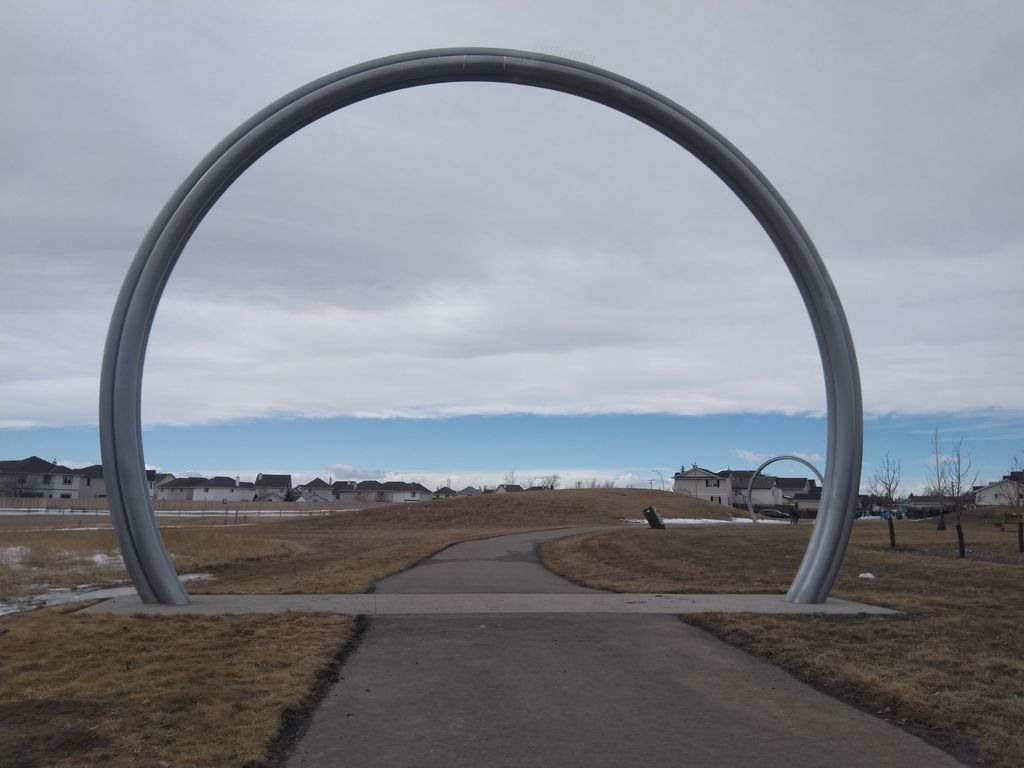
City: calgary